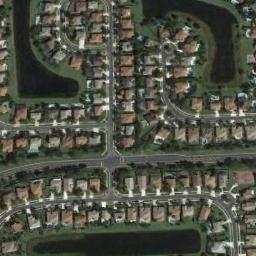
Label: dense_residential